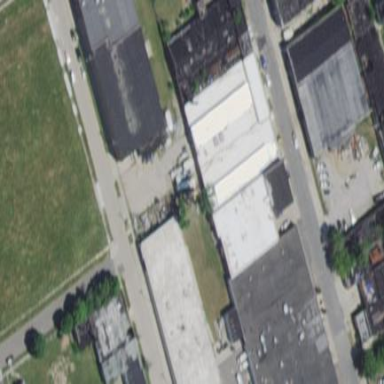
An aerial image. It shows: Industrial building.